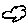
Label: cloud